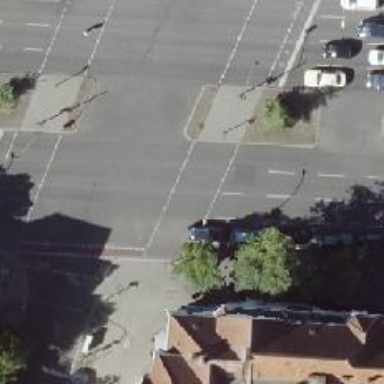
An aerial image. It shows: Crossing with traffic signals.